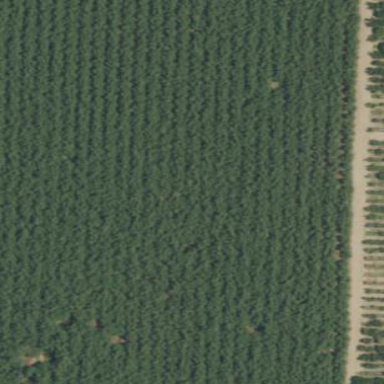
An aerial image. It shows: Almond orchard with rows of almond trees.